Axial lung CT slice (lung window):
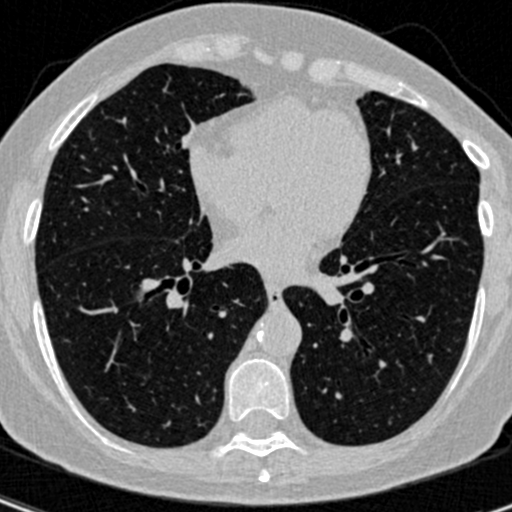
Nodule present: no